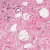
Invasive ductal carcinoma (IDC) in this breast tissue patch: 0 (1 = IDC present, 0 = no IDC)